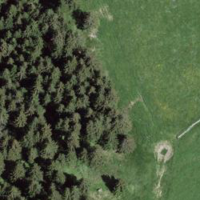
EUNIS habitat code: 43
Species observed at this site:
Equisetum sylvaticum